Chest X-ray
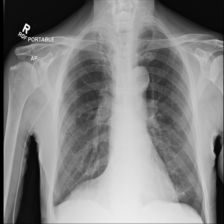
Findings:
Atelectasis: negative
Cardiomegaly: negative
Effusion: negative
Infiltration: negative
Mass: negative
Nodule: negative
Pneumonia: negative
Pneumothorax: negative
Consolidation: negative
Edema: negative
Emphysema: negative
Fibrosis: negative
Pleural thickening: negative
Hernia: negative